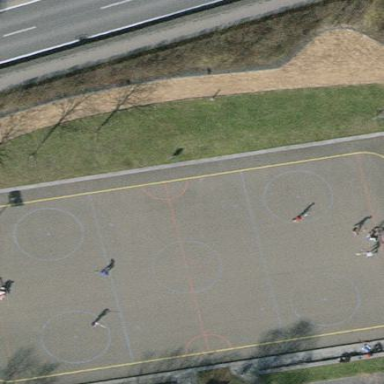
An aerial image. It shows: Asphalt pitch for leisure land activities.